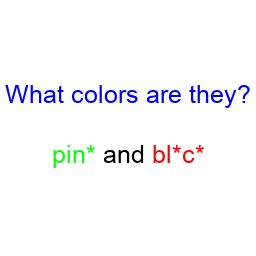
Color: lime, red
Color name shown: pink, black
Background color: white
Question text color: blue